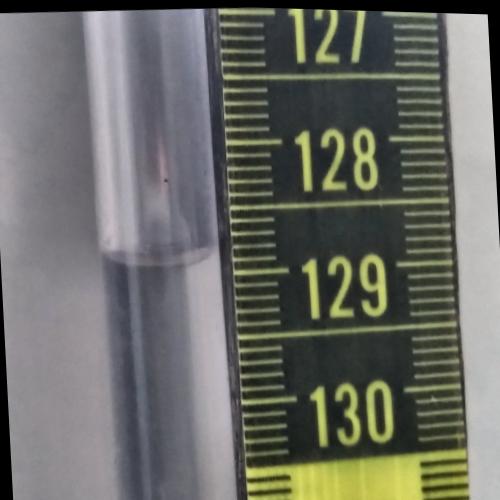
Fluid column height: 128.9 cm